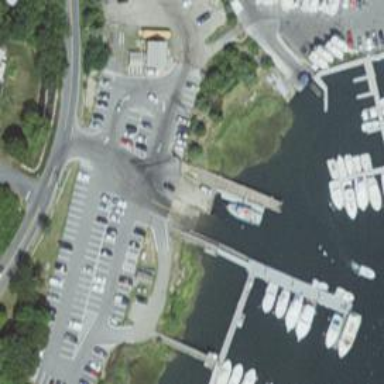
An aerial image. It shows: Slipway on leisure land.